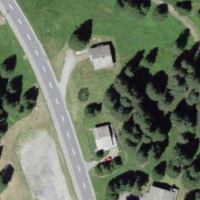
EUNIS habitat code: 43
Species observed at this site:
Tussilago farfara